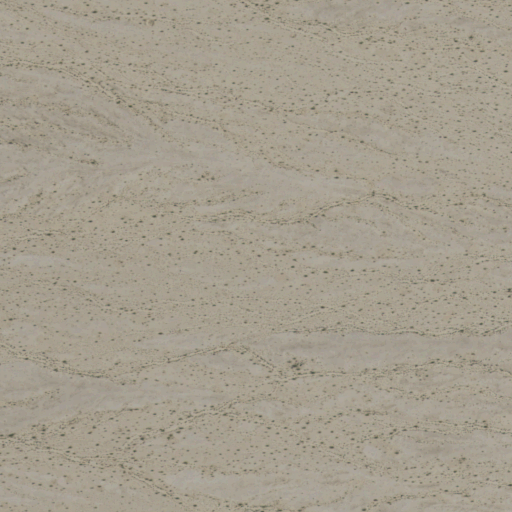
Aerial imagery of valley in California named Silurian Valley containing barren land and shrub